Question: I have a .lst file. Which looks like this. But I thougt there is a better, a faster and easier way to import the .lst file. Because excel can import it, so maybe its possible in c#, too.
*DXF-Dateiname Funktionsnummer Blattnummer Benennung
DXFO0001.dxf 114D197 DECK 01 DECKBLATT
DXFO0002.dxf 114D197 G72 01
DXFO0003.dxf 114I197 BL 01
DXFO0004.dxf 114I197 BL 02*
Normally the file is way bigger i just posted this little part for testing.
I can import the file to excel.

So I thougt I can import the .lst file with c# to an array. I know how to get file in c# like this function from microsoft.
'''
using System;
using System.IO;
using System.Collections;
public class RecursiveFileProcessor
{
public static void Main(string[] args)
{
foreach(string path in args)
{
if(File.Exists(path))
{
// This path is a file
ProcessFile(path);
}
else if(Directory.Exists(path))
{
// This path is a directory
ProcessDirectory(path);
}
else
{
Console.WriteLine("{0} is not a valid file or directory.", path);
}
}
}
// Process all files in the directory passed in, recurse on any directories
// that are found, and process the files they contain.
public static void ProcessDirectory(string targetDirectory)
{
// Process the list of files found in the directory.
string [] fileEntries = Directory.GetFiles(targetDirectory);
foreach(string fileName in fileEntries)
ProcessFile(fileName);
// Recurse into subdirectories of this directory.
string [] subdirectoryEntries = Directory.GetDirectories(targetDirectory);
foreach(string subdirectory in subdirectoryEntries)
ProcessDirectory(subdirectory);
}
// Insert logic for processing found files here.
public static void ProcessFile(string path)
{
Console.WriteLine("Processed file '{0}'.", path);
}
'''
}
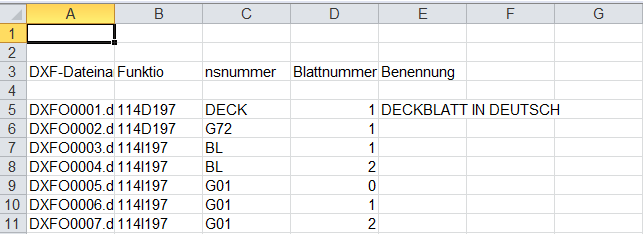
Answer: Something like this:
'''
public string[][] ProcessFile(string fileName)
{
var lines = File.ReadAllText(fileName).Split(new [] { Environment.NewLine },
StringSplitOptions.RemoveEmptyEntries);
// skip first line
return lines.Skip(1).Select(line => line.Split(new[] {" "},
StringSplitOptions.RemoveEmptyEntries)).ToArray();
}
'''